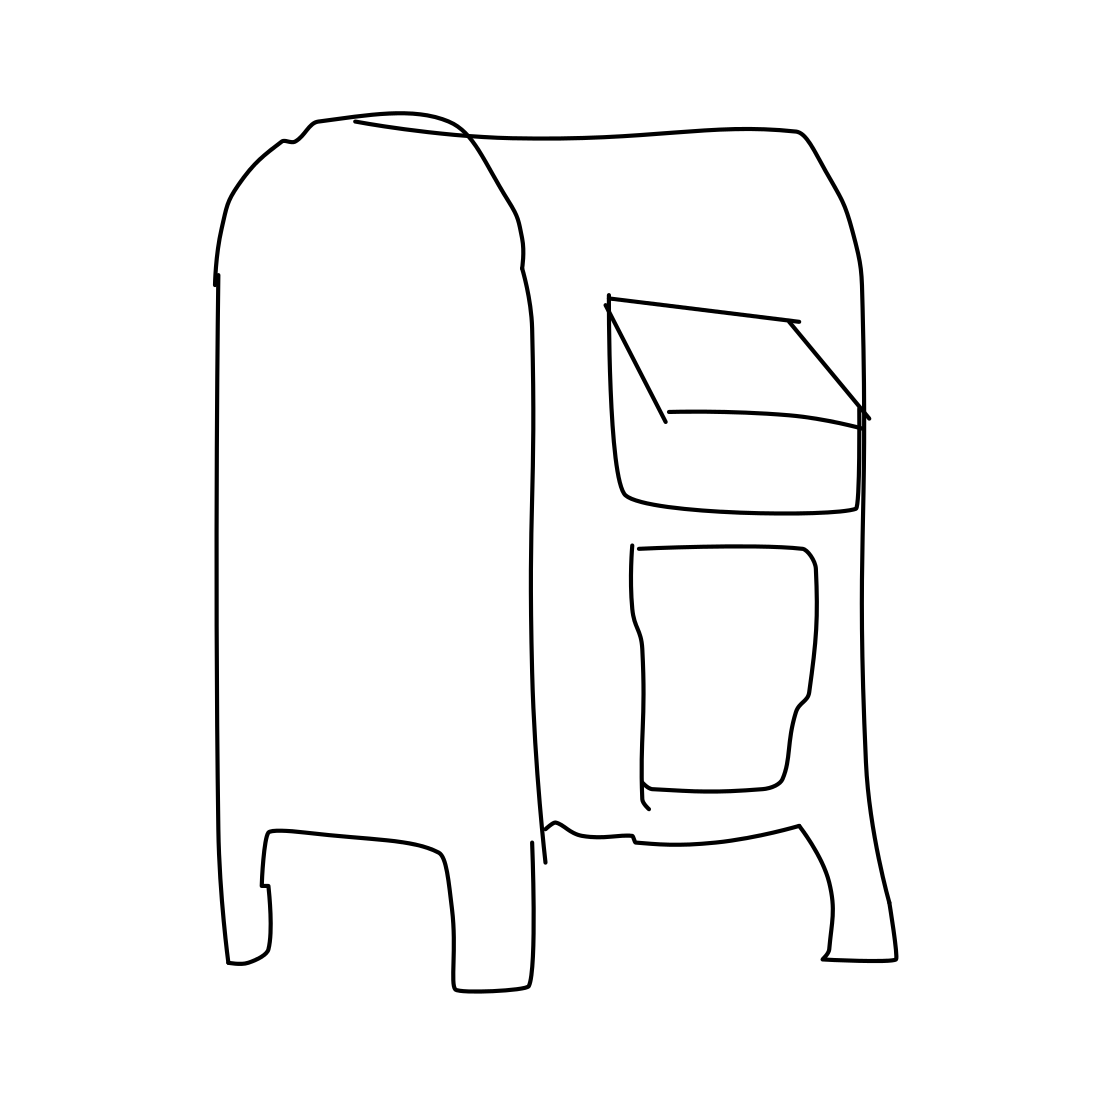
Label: mailbox